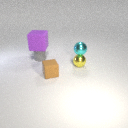
small gray rubber cylinder behind small yellow metal sphere